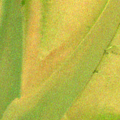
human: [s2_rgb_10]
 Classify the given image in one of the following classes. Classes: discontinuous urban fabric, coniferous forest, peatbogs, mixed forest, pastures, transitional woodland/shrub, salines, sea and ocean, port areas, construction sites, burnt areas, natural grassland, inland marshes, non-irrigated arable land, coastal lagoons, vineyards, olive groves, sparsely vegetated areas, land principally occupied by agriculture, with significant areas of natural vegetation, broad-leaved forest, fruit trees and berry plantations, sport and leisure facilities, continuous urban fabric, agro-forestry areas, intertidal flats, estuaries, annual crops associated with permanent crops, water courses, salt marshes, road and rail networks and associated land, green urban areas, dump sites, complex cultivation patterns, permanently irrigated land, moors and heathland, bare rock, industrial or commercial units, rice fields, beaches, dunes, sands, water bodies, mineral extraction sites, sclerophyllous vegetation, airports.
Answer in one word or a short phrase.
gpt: estuaries